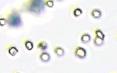
Label: Phaeocystis